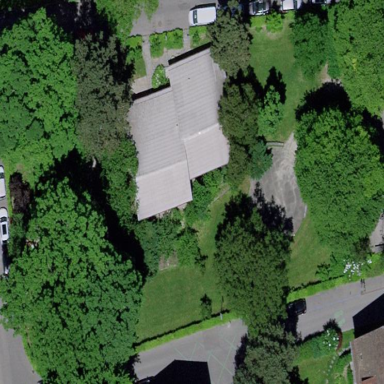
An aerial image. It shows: Kindergarten.